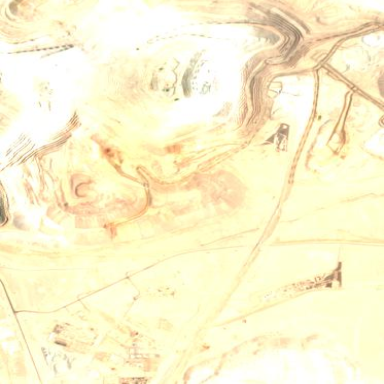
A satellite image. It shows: Landfill site specifically for mining waste.